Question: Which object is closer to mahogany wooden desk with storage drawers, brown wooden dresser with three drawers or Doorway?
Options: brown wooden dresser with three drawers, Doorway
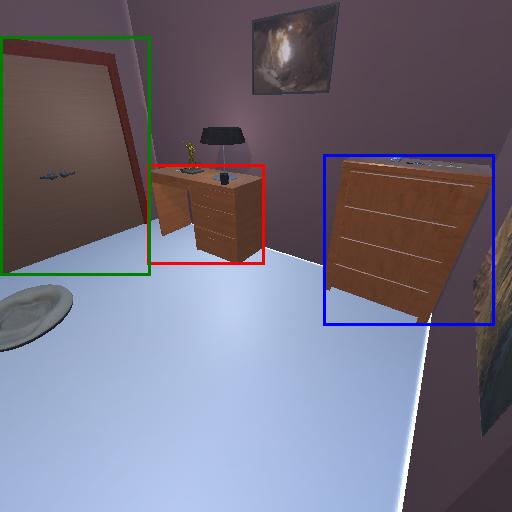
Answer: brown wooden dresser with three drawers